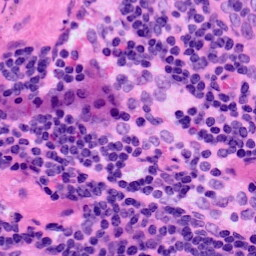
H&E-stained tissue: LymphNode